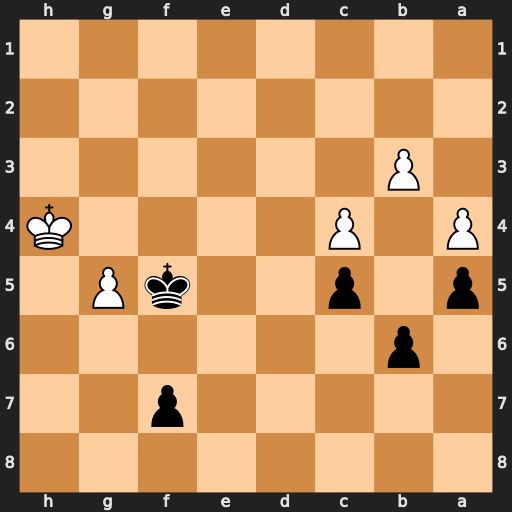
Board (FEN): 8/5p2/1p6/p1p2kP1/P1P4K/1P6/8/8
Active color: b
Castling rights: -
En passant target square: -
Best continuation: f6 gxf6 Kxf6 Kg4 Ke5 Kf3 Kd4